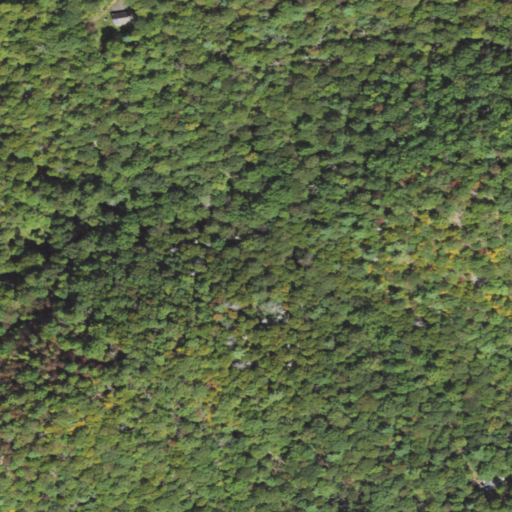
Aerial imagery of gap in Pennsylvania named Wagner Gap containing deciduous forest, evergreen forest, and open development